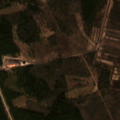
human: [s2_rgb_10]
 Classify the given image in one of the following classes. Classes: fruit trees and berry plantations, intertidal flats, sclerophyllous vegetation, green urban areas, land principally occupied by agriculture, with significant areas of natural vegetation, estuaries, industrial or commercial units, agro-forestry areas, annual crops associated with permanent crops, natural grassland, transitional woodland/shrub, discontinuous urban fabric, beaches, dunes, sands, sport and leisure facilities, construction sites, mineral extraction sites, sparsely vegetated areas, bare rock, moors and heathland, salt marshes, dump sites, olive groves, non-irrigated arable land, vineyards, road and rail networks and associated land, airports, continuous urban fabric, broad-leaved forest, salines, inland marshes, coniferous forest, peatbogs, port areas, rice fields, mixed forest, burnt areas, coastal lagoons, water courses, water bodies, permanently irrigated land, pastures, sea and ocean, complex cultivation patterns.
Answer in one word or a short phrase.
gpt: broad-leaved forest, coniferous forest, mixed forest, transitional woodland/shrub